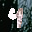
Label: 4